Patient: sex M, age 58
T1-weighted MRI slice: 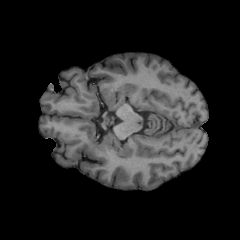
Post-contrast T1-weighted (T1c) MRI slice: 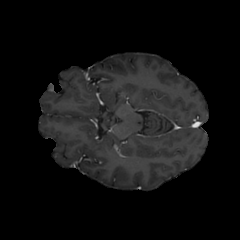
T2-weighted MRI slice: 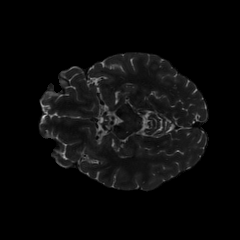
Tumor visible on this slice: no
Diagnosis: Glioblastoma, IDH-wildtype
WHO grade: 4